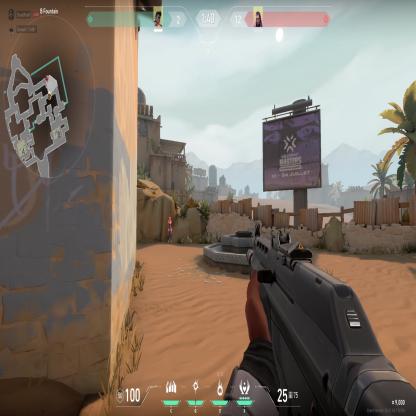
Label: enemy